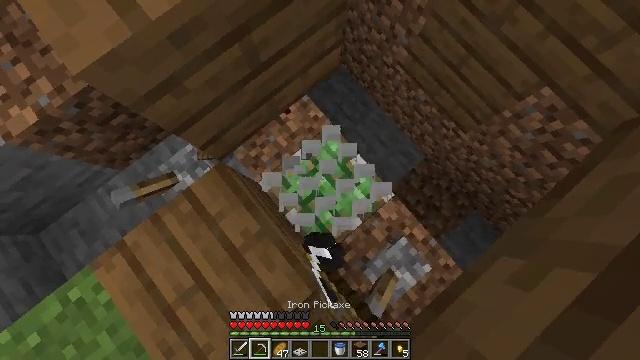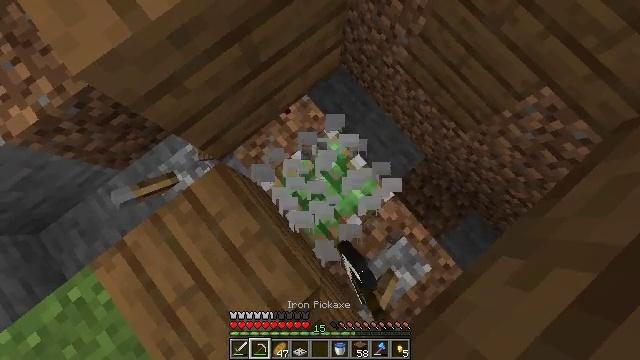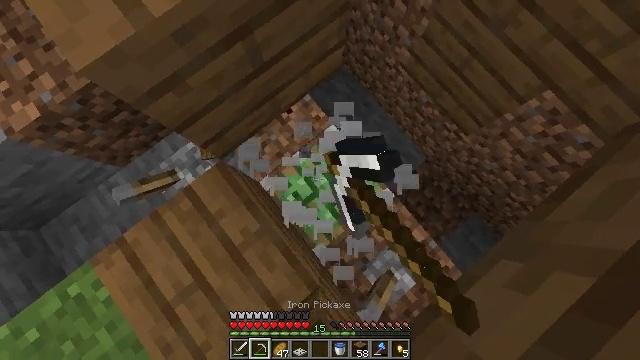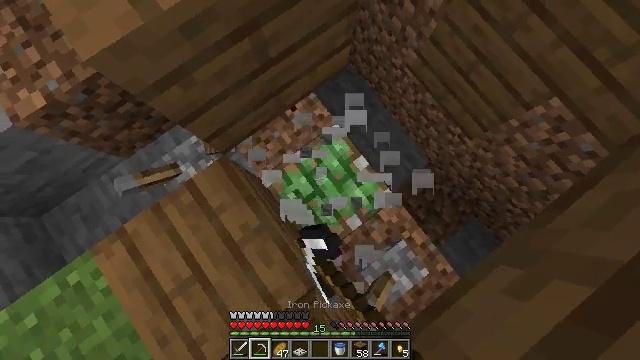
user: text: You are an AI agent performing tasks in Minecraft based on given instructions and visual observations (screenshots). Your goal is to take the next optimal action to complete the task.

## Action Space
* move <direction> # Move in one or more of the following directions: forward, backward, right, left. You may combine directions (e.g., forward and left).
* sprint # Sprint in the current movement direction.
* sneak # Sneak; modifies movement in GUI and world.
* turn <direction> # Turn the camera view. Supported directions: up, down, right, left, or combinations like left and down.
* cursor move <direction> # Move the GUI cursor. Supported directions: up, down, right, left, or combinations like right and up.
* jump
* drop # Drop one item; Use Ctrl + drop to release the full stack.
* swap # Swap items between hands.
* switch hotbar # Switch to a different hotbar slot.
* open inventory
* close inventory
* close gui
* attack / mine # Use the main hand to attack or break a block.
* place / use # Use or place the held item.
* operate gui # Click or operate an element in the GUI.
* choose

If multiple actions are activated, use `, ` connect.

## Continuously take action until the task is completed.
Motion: motion action
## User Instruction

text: Gather the iron trapdoor for reuse.
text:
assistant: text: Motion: attack / mine
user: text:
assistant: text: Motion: attack / mine
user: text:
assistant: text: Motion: turn left, attack / mine
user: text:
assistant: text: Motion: no_op